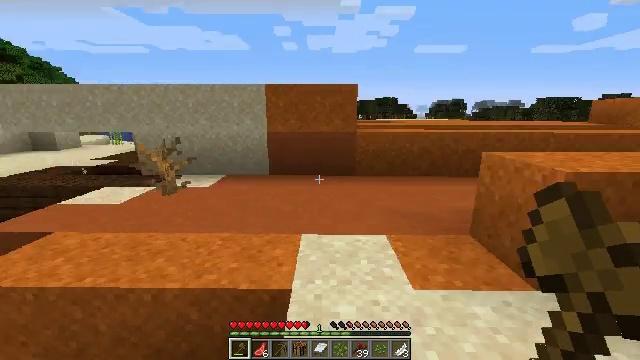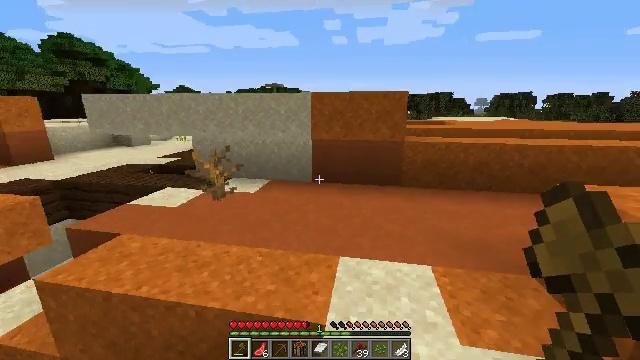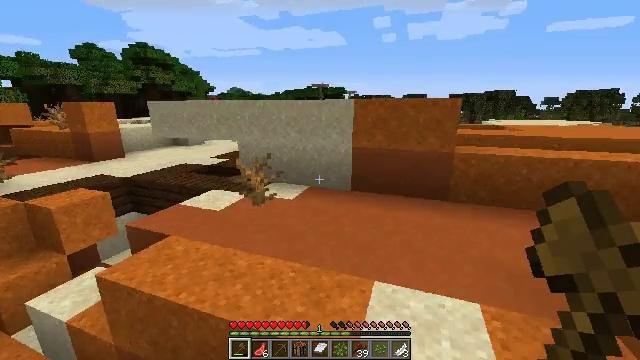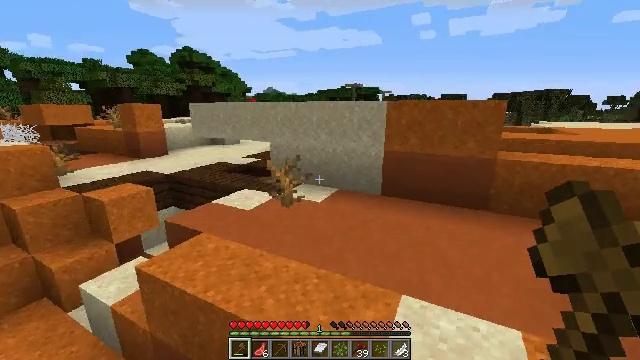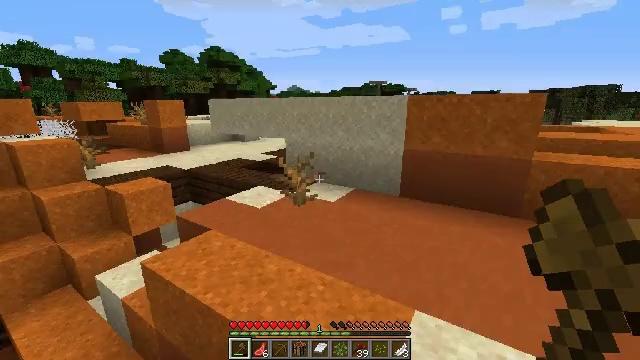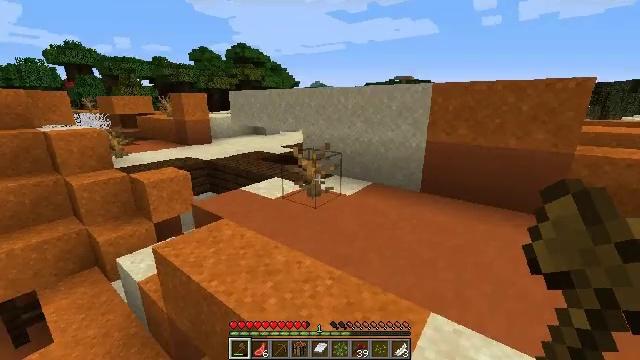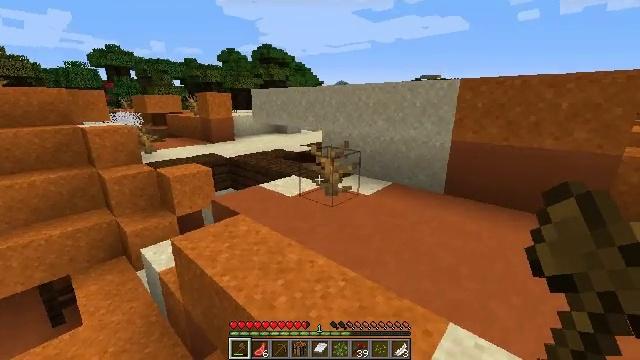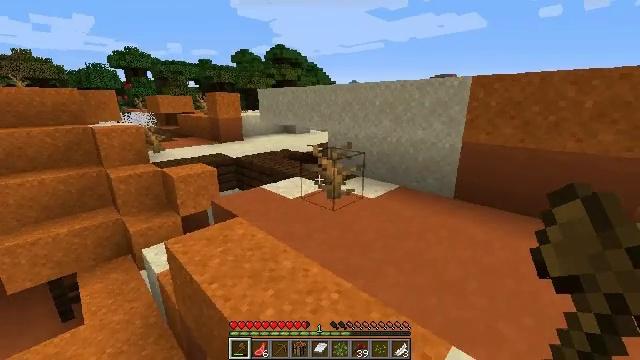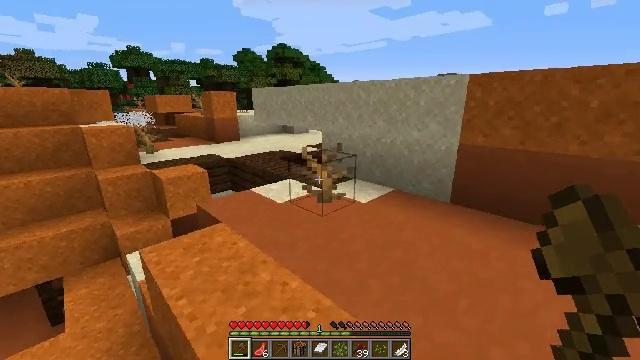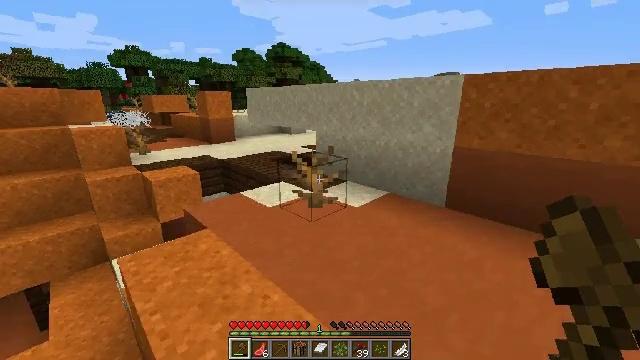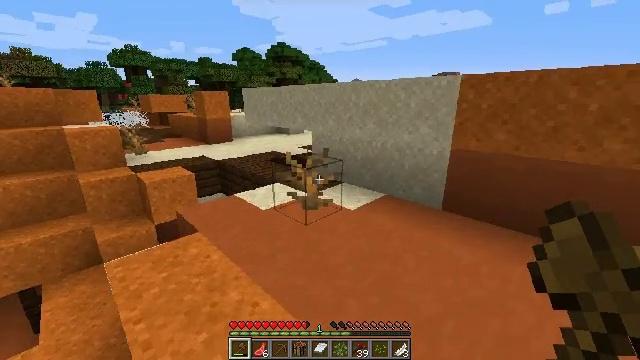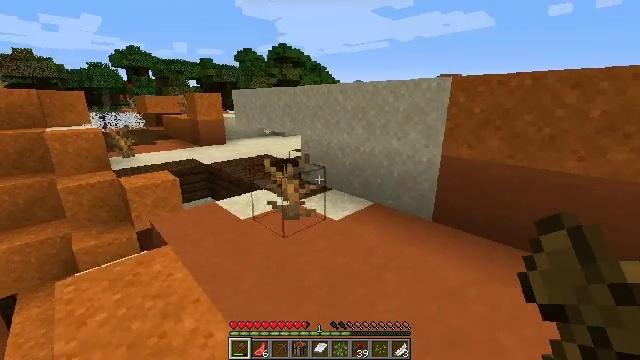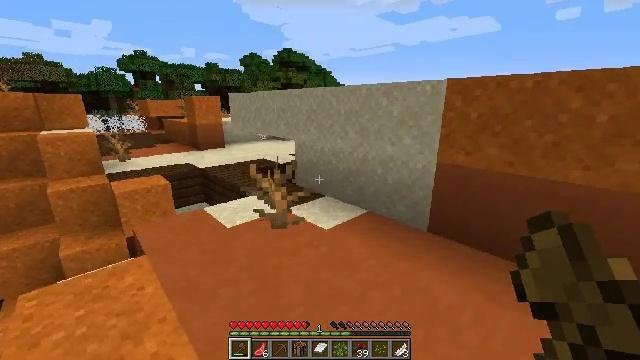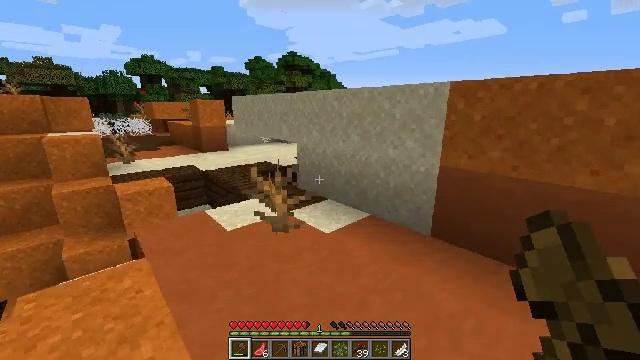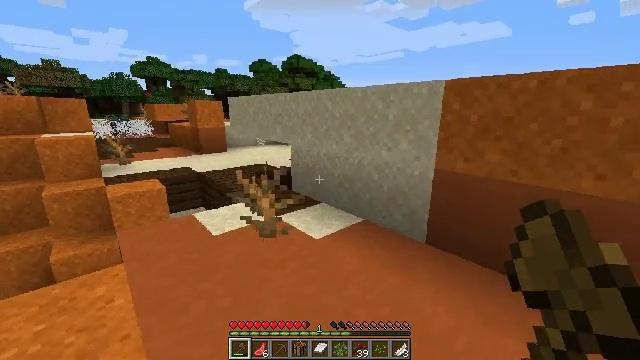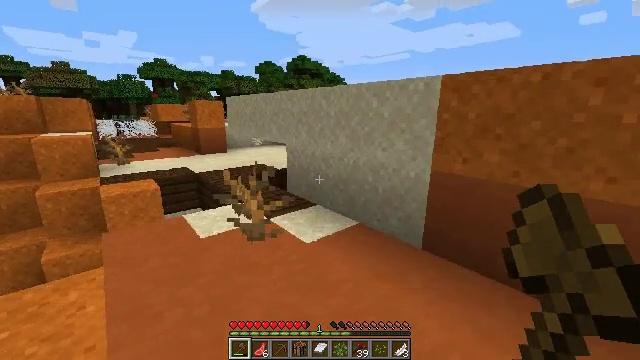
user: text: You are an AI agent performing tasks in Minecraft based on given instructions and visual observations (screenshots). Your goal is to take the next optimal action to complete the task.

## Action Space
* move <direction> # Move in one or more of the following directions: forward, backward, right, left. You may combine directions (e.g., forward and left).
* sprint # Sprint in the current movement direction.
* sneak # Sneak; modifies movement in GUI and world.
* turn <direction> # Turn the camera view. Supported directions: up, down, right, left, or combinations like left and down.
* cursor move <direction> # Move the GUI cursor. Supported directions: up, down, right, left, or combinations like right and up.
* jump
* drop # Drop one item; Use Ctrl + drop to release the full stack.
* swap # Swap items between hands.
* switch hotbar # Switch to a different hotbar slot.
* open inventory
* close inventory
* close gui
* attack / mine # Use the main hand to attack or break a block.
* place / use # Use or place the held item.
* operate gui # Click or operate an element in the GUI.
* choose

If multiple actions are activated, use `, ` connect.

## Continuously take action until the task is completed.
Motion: motion action
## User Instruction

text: Mine red sand from the ground.
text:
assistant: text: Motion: move forward, turn left and down, jump
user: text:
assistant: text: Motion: move forward, turn left, jump
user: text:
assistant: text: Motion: move forward and move right, turn left
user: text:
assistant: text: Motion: move forward and move right, turn left
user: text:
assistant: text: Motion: move forward and move right, turn left
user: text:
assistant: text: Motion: move forward and move right, turn left
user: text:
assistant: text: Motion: move forward and move right, turn left
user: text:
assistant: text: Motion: move forward and move right
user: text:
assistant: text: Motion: move forward and move right
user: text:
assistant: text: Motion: move forward and move right
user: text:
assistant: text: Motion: move forward and move right
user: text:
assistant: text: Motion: move forward and move right, turn left
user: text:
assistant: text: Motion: move forward and move right
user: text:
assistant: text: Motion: move forward and move right
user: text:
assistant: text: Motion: move forward and move right, turn left
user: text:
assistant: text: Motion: move forward and move right
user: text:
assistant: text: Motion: move forward and move right, turn left
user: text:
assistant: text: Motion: move forward, turn left
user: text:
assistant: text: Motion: move forward, turn left
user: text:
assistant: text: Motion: move forward, turn left
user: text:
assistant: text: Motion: move forward, turn left
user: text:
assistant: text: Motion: move forward, turn left
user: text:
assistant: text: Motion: move forward, turn left
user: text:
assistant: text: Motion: move forward, turn left
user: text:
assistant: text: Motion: move forward, turn left
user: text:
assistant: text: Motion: move forward, turn left
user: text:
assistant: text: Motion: move forward, turn left
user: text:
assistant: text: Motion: move forward, turn right and up
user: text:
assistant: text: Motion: move forward, turn right and up
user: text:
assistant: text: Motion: move forward